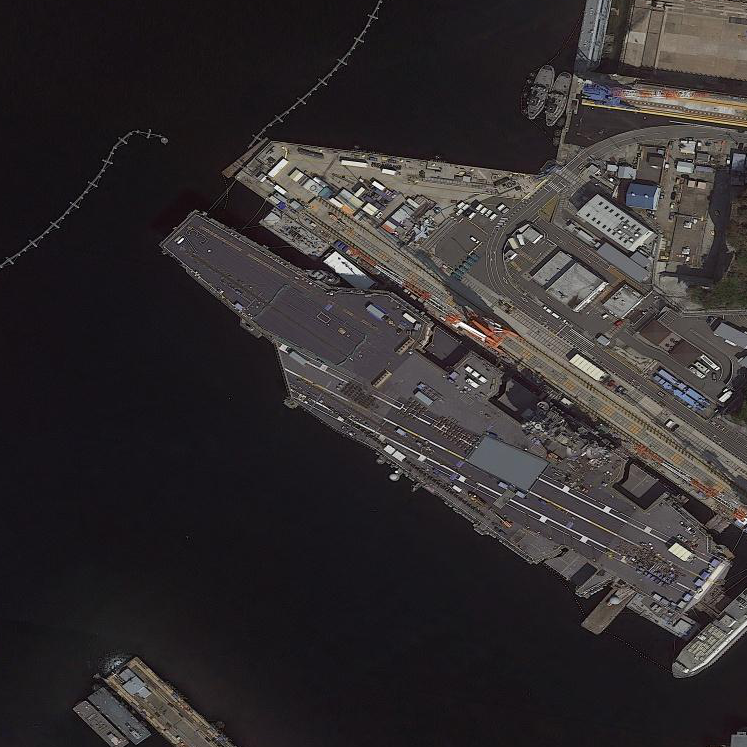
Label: Nimitz-class_aircraft_carrier